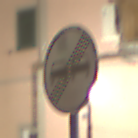
Verkehrszeichen: EndeUeberholverbot
Umgebung: Outdoor, Urban
Tageszeit: Night
Wetter: PartlyCloudy
Licht: Artificial
Jahreszeit: NotSpecified
Kontrast: HighContrast